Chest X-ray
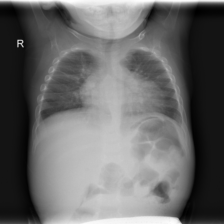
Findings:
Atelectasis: negative
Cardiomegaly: positive
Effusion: positive
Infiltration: negative
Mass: negative
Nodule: negative
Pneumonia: negative
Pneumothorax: negative
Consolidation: negative
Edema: negative
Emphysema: negative
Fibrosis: negative
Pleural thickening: negative
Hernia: negative